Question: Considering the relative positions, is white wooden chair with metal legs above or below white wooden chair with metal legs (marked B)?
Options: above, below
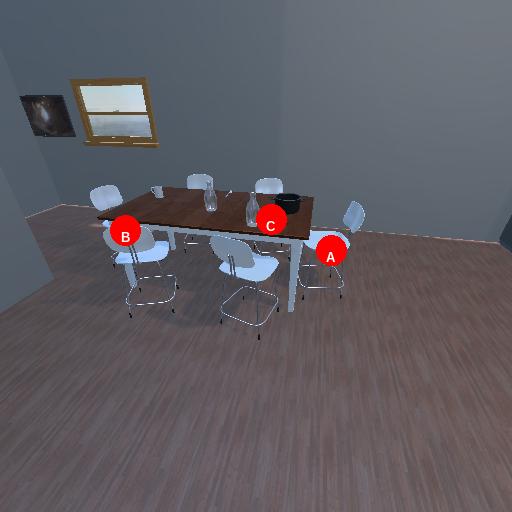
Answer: above